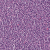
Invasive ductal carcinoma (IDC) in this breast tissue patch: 1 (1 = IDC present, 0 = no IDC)